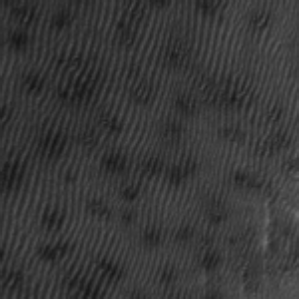
Label: frost